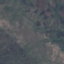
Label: HerbaceousVegetation